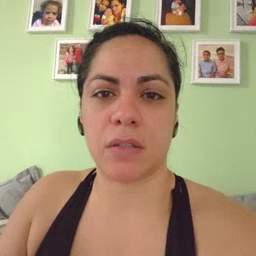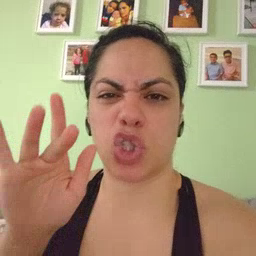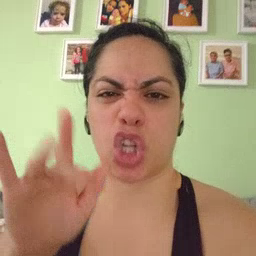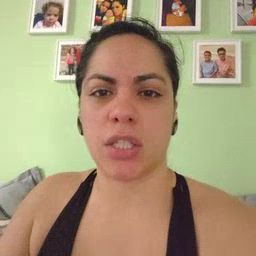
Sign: touch